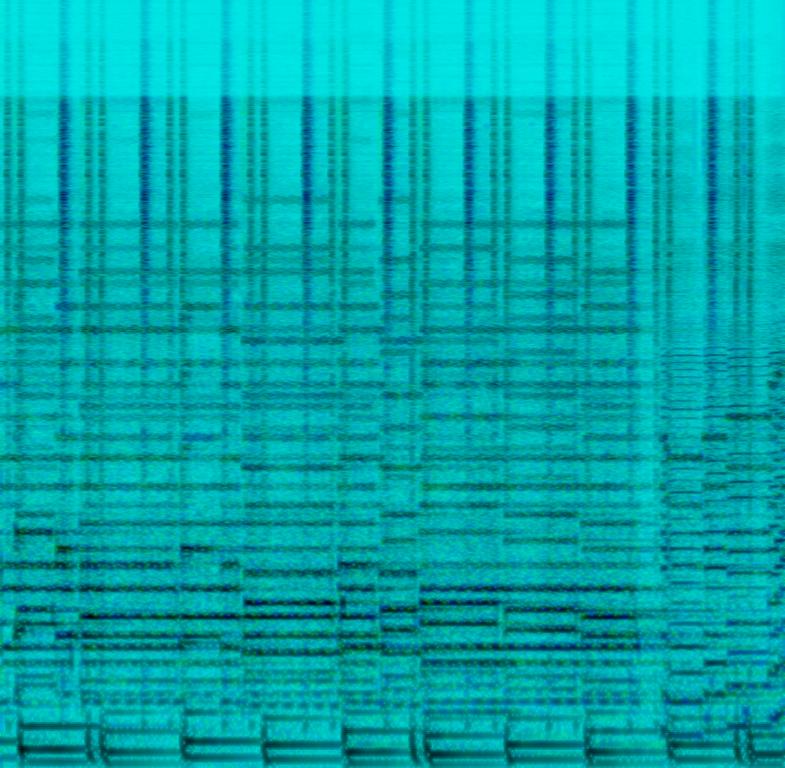
The low quality recording features a groovy piano organ keys in the left channel and organ keys lead melody played in the right and the middle channel of the stereo image, followed by groovy bass, shimmering hi hats and soft kick hits. It sounds happy and joyful.